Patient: sex M, age 71
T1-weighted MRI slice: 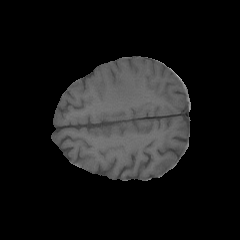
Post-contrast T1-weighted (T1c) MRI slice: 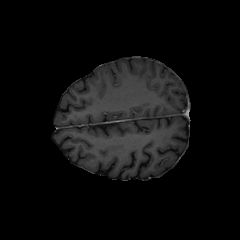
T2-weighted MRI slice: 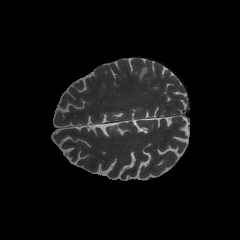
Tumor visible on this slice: yes
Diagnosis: Glioblastoma, IDH-wildtype
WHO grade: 4